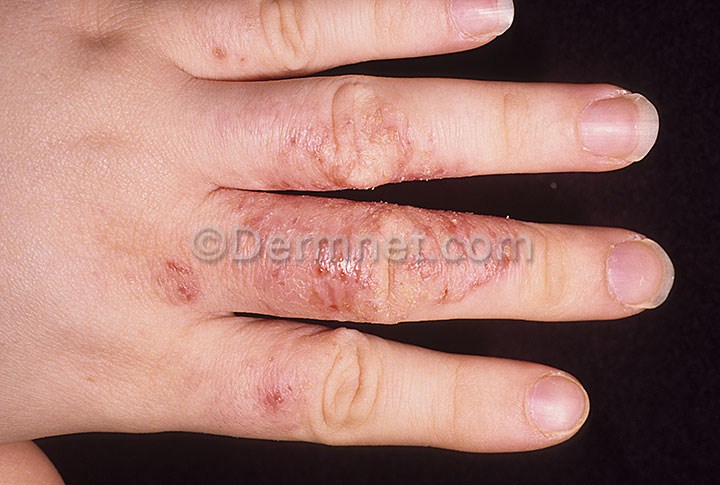
Disease: Tinea Ringworm Candidiasis and other Fungal Infections